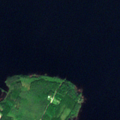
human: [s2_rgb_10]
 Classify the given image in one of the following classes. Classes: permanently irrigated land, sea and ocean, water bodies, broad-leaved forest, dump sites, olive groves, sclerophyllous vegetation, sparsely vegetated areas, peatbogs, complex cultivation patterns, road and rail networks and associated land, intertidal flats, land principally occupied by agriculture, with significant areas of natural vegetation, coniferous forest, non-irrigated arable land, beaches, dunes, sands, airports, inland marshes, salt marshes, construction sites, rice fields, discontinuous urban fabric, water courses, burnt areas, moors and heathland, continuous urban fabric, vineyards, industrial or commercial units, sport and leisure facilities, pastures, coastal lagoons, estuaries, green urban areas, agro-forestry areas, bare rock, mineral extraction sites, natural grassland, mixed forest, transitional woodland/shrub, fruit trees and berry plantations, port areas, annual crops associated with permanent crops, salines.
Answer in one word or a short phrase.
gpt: broad-leaved forest, mixed forest, water bodies